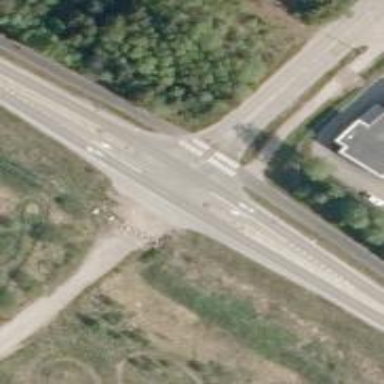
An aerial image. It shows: Asphalt cycleway.